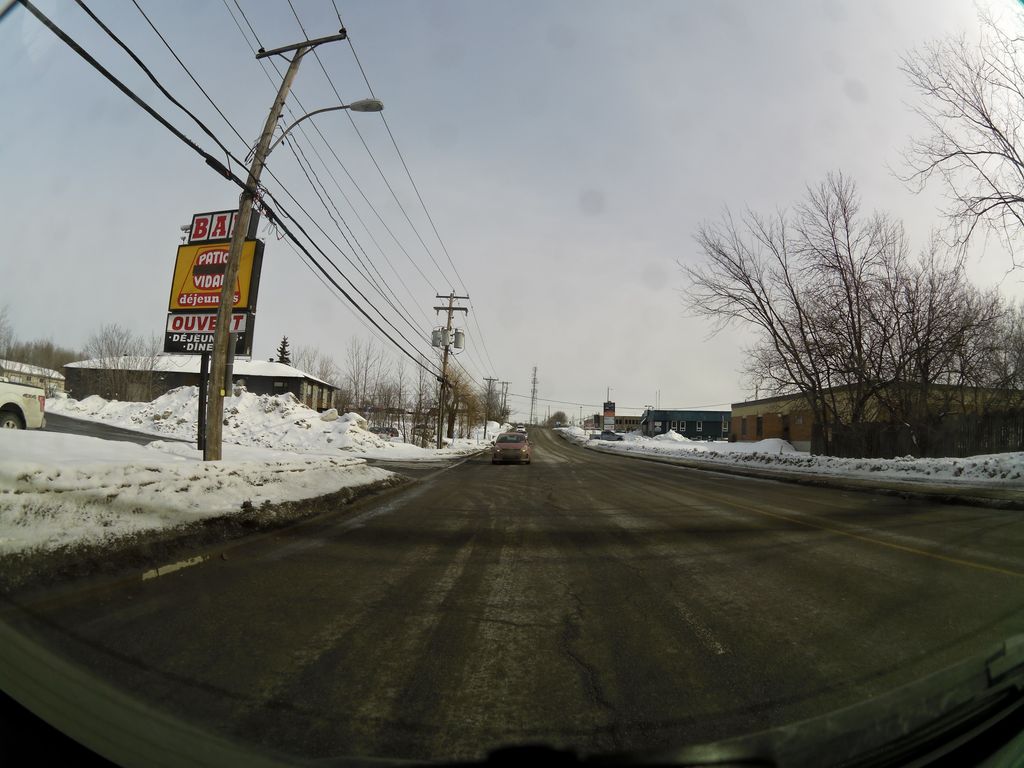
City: ottawa-gatineau